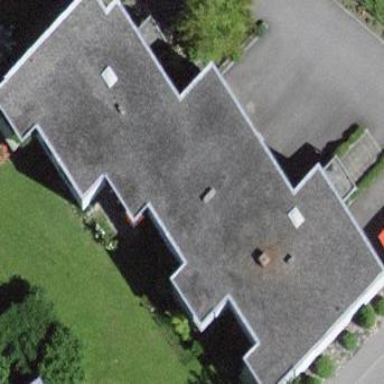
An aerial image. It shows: Building with flat roof.